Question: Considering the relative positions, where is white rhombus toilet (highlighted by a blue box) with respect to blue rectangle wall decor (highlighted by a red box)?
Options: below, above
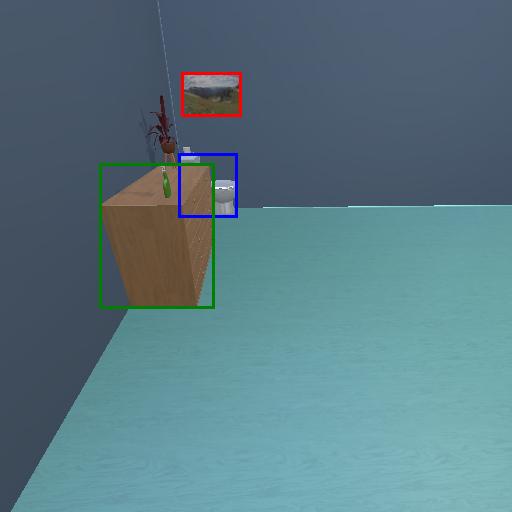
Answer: below